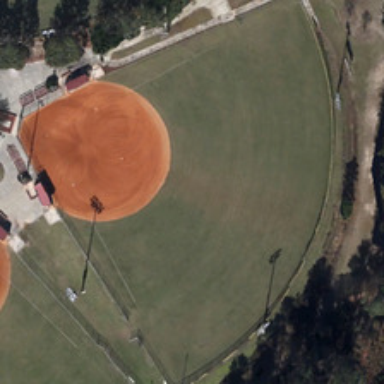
A baseball field is near many green trees .